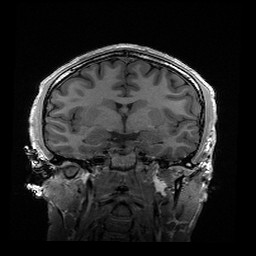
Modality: T1w
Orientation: sagittal